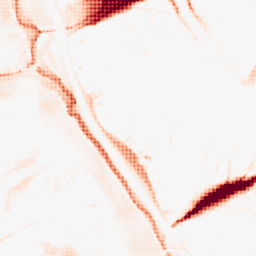
Category: morphological
Decomposition family: tophat
Decomposition parameters: size: 20
mode: black
Upsampling method: sinc_hamming
Upsampling parameters: scale: 4
kernel_size: 4
Upsampling scale: 4